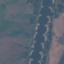
Land use / land cover class: River